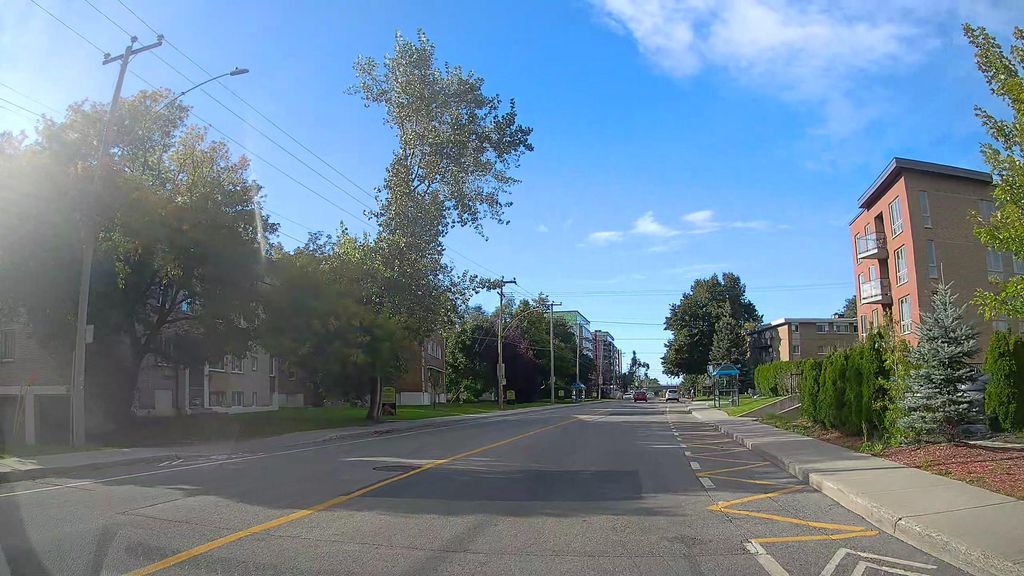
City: montreal